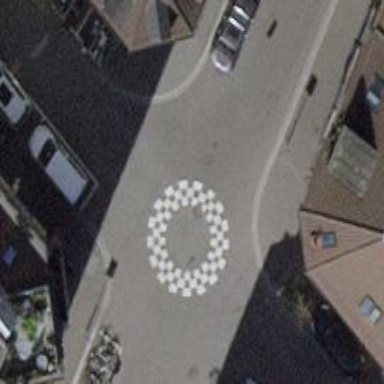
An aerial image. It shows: Rosette traffic calming feature.